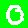
Digit: 0